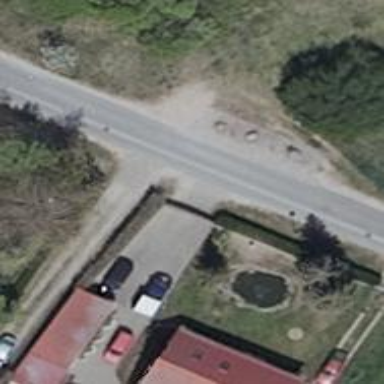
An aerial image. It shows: Driveway leading to service road.